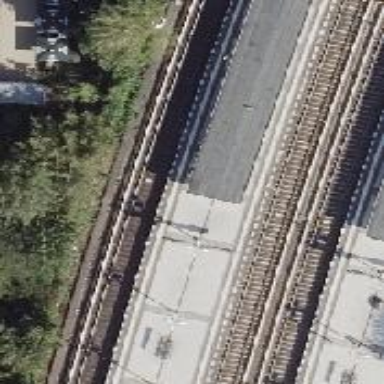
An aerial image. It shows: Close-up of railway platform edge.